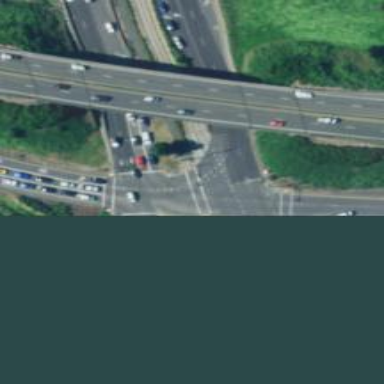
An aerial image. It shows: Busway road.